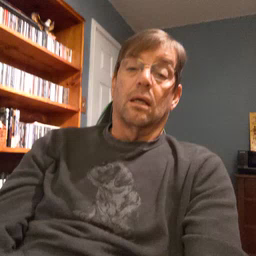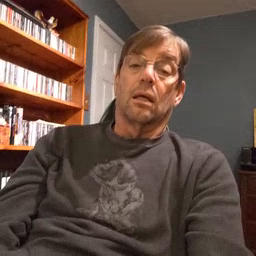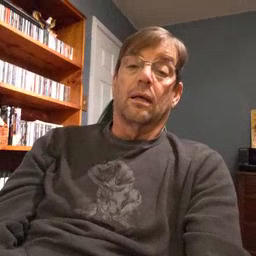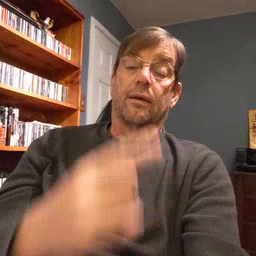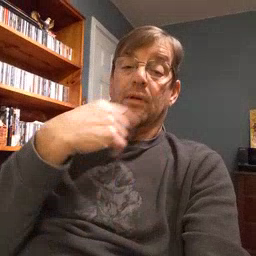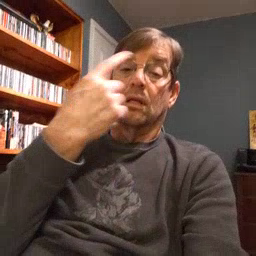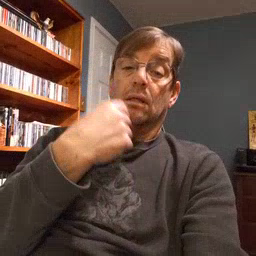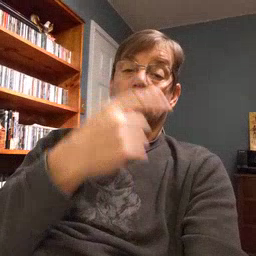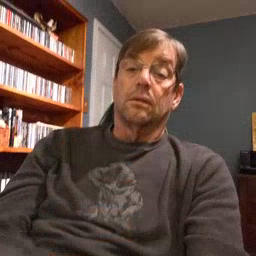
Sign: face